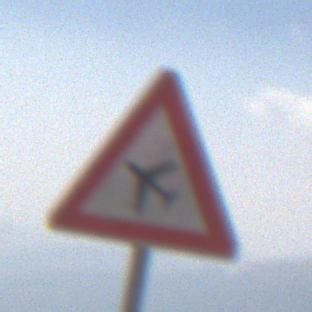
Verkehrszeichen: FlugbetriebRechts
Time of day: Midday
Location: Outdoor (Nature)
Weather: Clear
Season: NotSpecified
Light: Natural